A spectrogram of one vibration snapshot from a rotating bearing is shown (time on one axis, frequency on the other). What is the most likely bearing condition (normal, inner_race, outer_race, ball)?
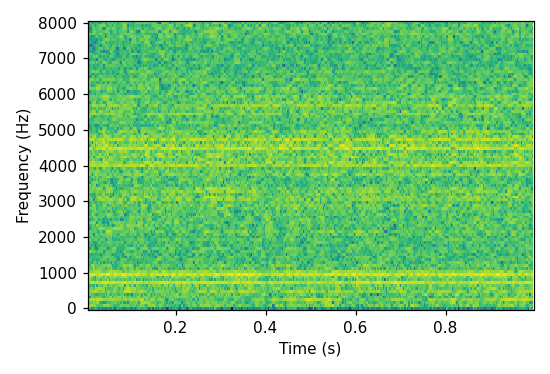
Answer: outer_race